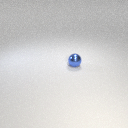
small blue metal sphere